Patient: sex M, age 76
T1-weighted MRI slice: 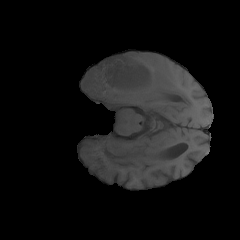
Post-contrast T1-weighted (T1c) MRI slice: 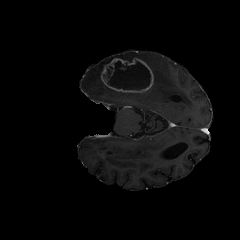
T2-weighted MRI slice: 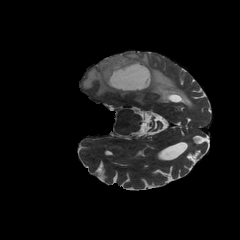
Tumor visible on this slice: yes
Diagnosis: Glioblastoma, IDH-wildtype
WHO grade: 4